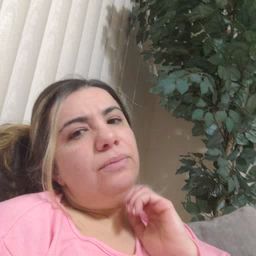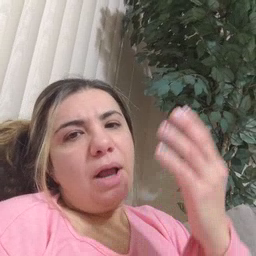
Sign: wet